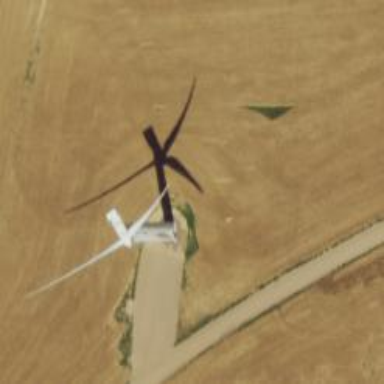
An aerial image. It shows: Wind generator powered by wind. The generator type is horizontal axis and it uses wind turbines.